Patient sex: M
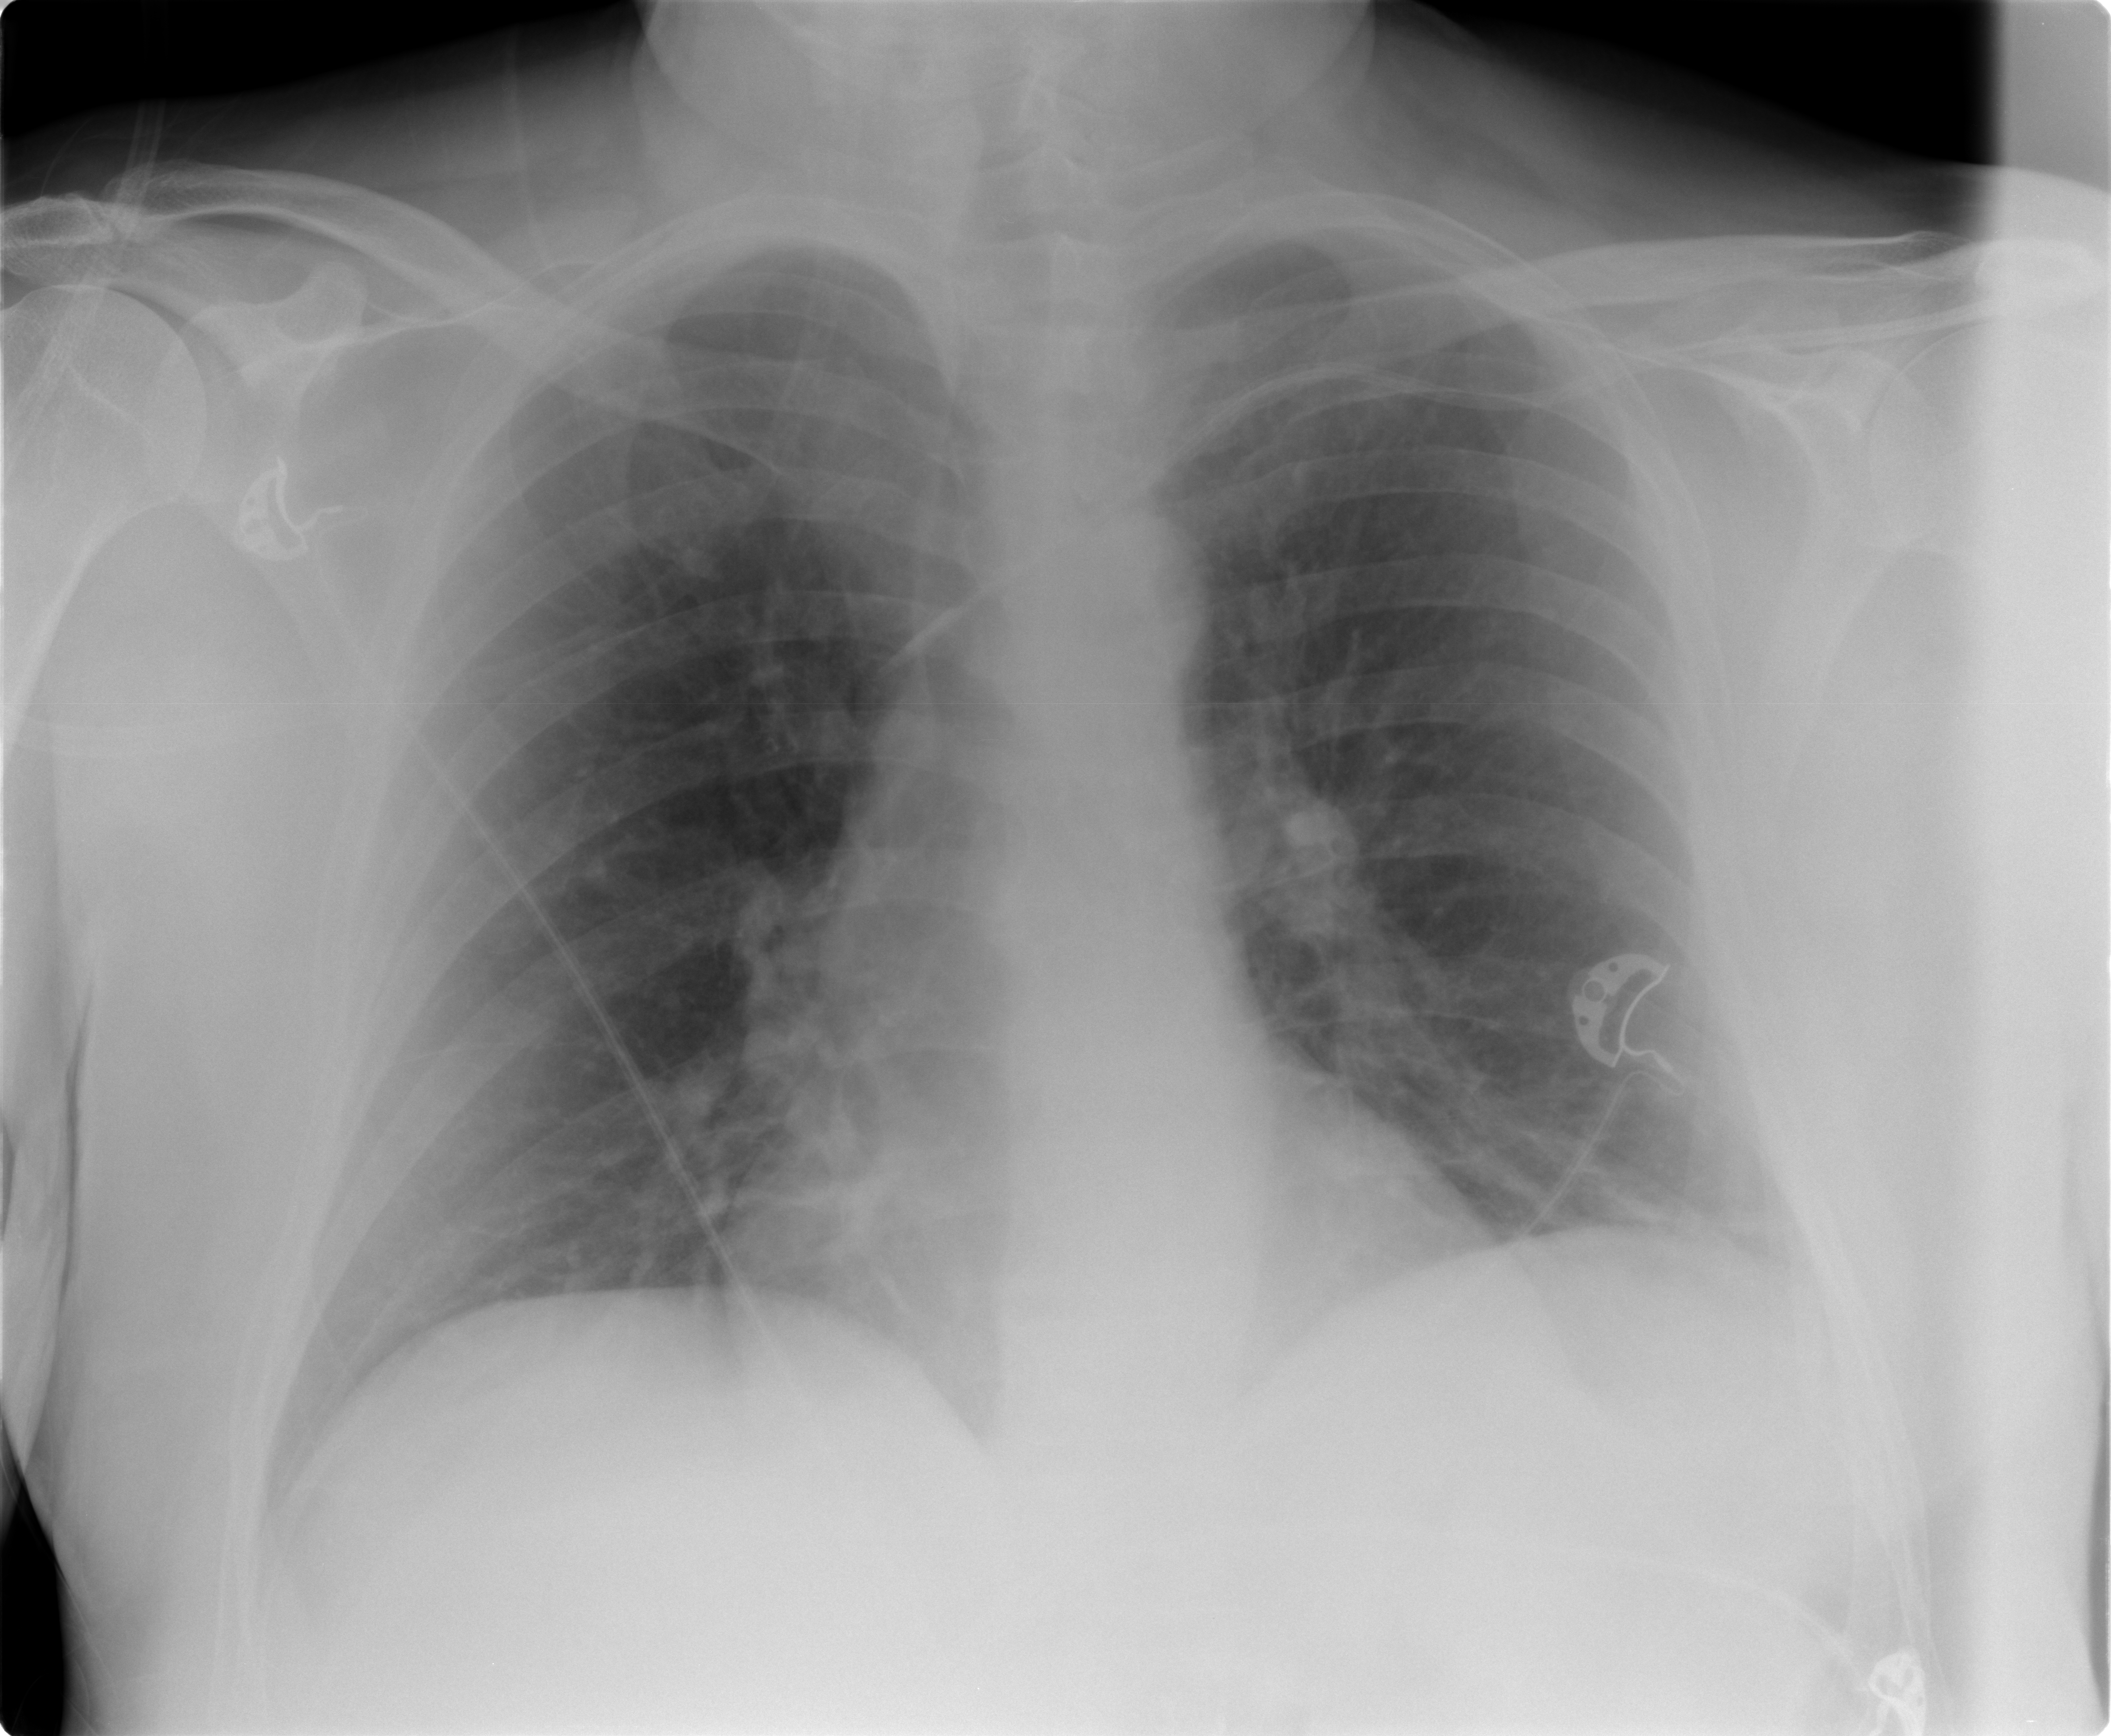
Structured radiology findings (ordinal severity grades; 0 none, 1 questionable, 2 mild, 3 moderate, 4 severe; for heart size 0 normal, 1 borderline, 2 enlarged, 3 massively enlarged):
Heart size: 0
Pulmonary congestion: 1
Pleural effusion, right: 0
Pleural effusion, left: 0
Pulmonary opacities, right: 2
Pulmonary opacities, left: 0
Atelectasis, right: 0
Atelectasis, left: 0